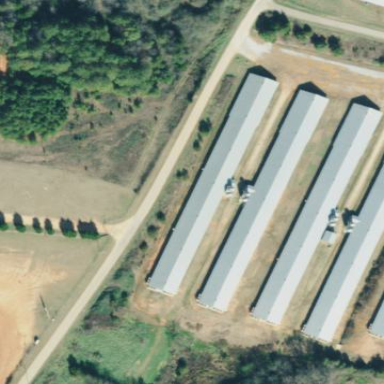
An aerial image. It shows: Poultry house.